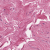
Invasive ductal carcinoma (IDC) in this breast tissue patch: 0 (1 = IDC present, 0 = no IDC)